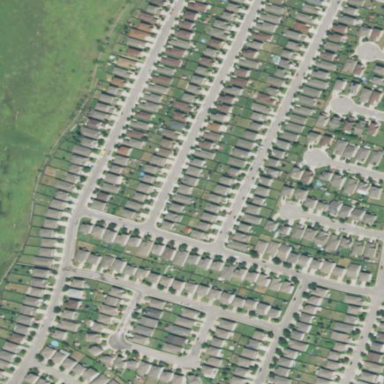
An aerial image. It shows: Neighbourhood with single-family residential houses.